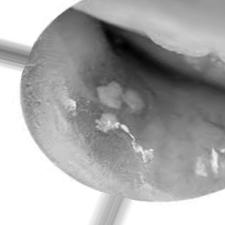
Condition: Mouth Ulcer